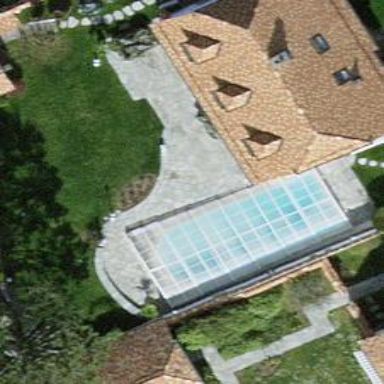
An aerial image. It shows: Swimming pool located in leisure land.